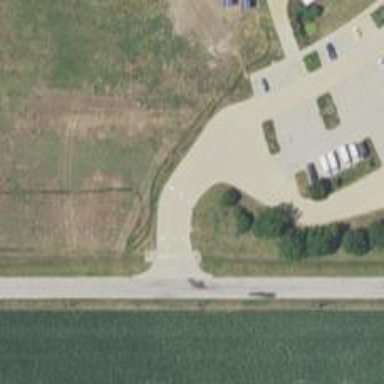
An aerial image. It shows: Road with left marking.